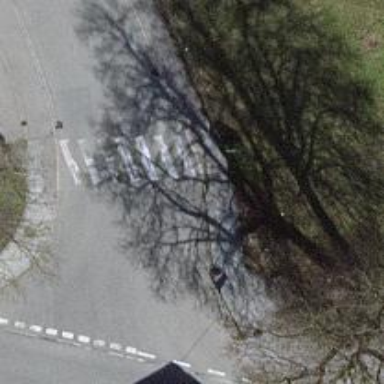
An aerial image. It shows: Uncontrolled zebra crossing with white markings on the road.